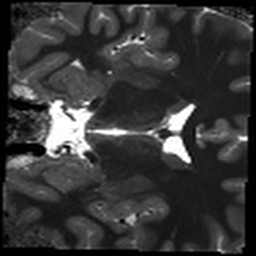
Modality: T1map
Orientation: coronal
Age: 29
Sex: female